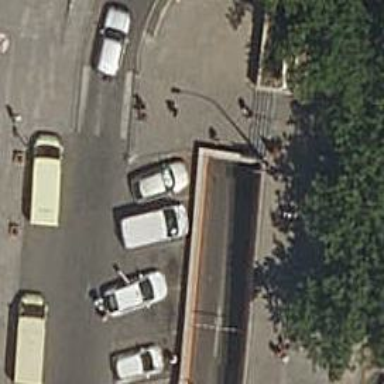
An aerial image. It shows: Parking entrance.